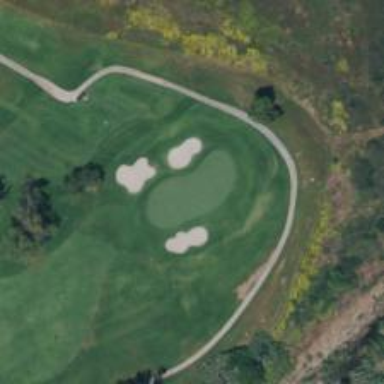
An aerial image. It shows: View of golf hole.